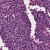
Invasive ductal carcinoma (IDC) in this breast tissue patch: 1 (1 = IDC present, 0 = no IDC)